Field crop: maize
Growth stage: 2
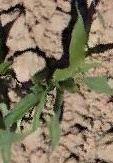
Species: maize